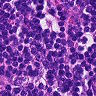
Metastatic tissue present: no